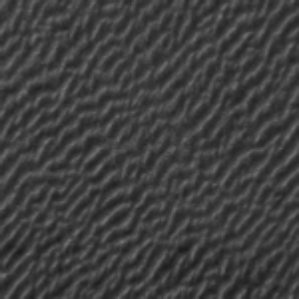
Label: frost